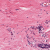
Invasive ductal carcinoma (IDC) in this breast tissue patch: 0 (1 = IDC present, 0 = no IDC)